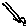
Label: zigzag